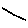
Label: line